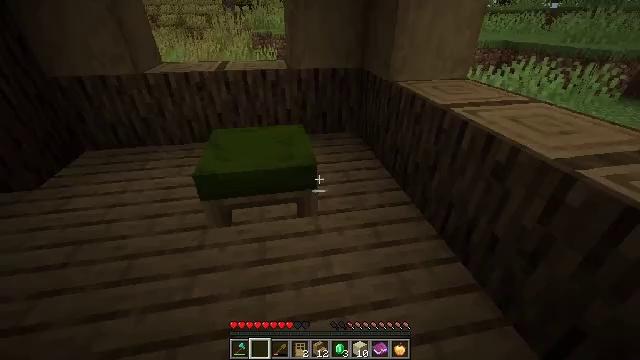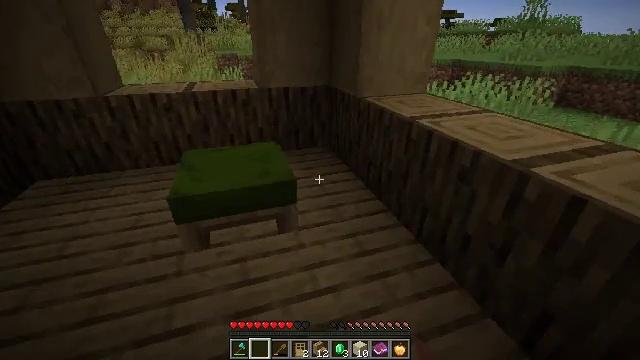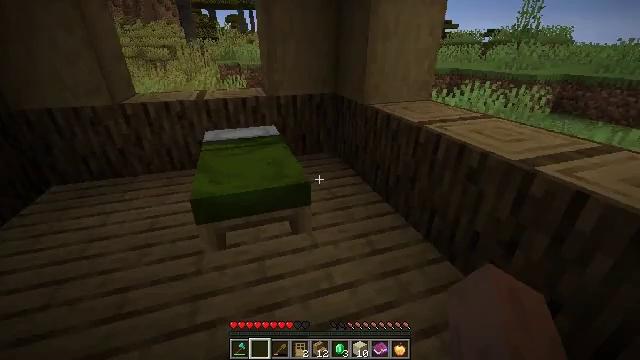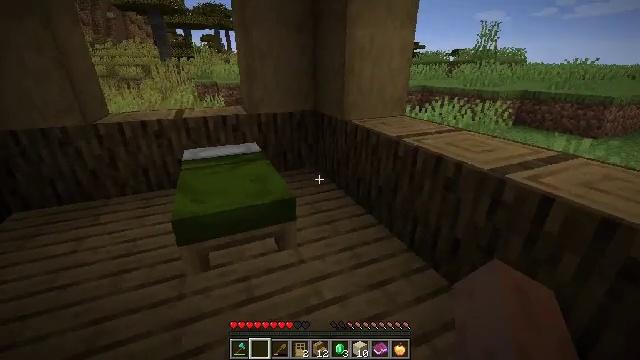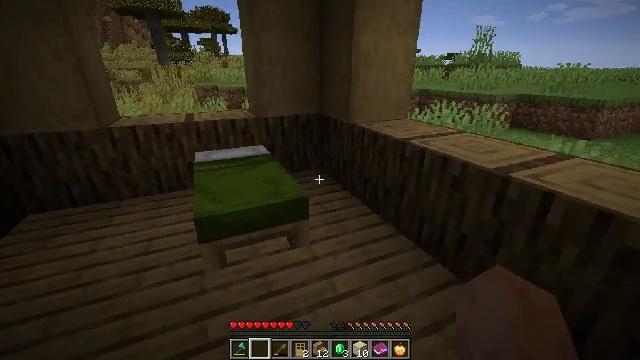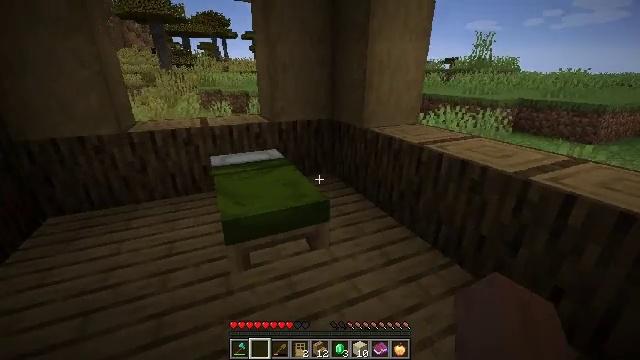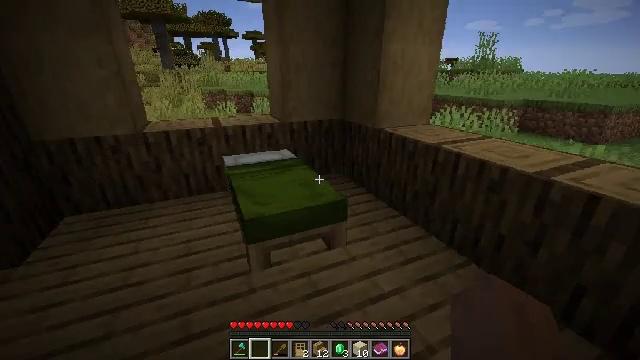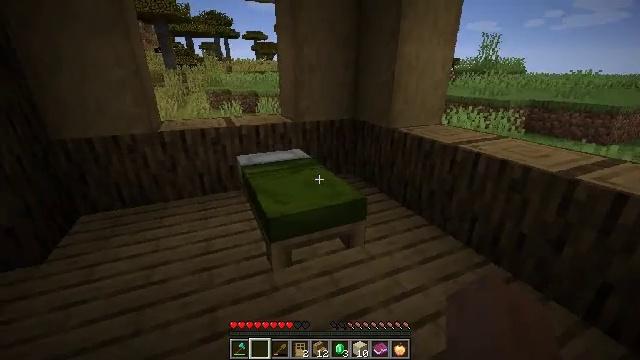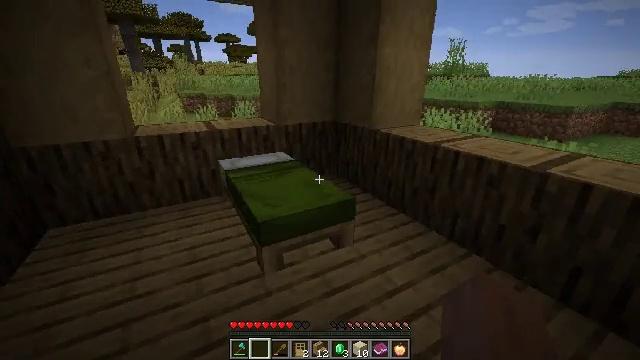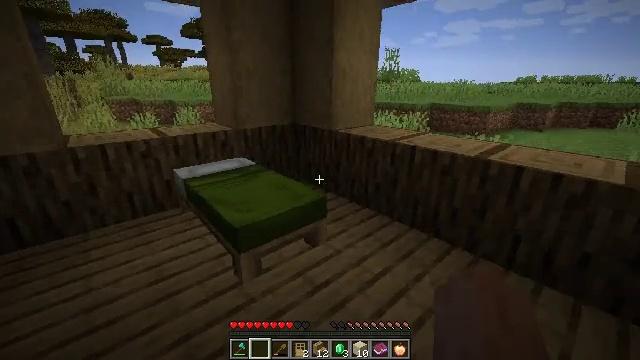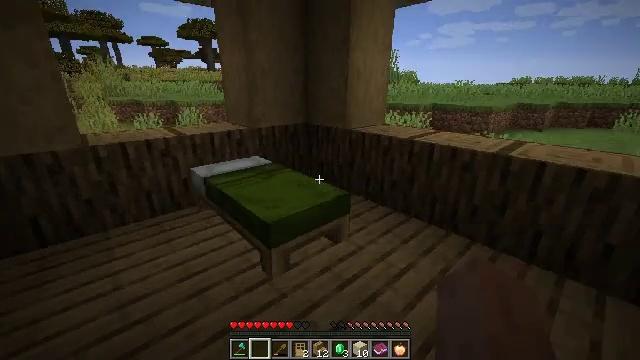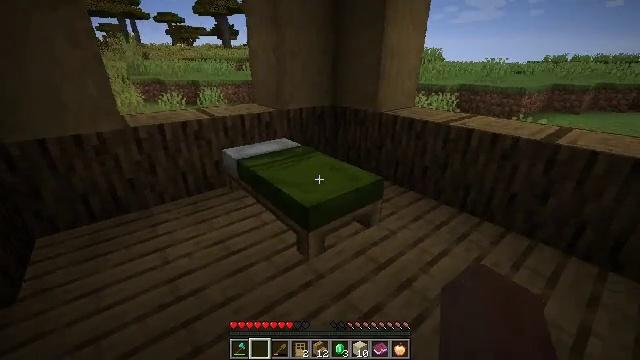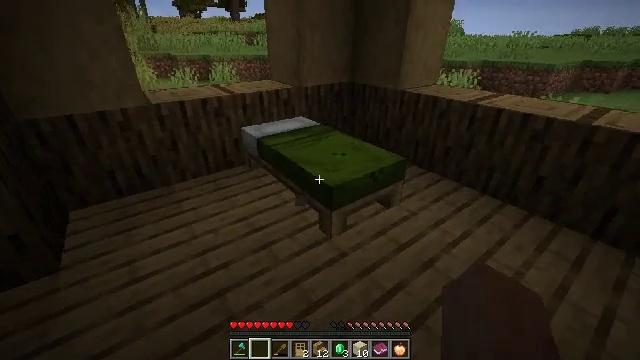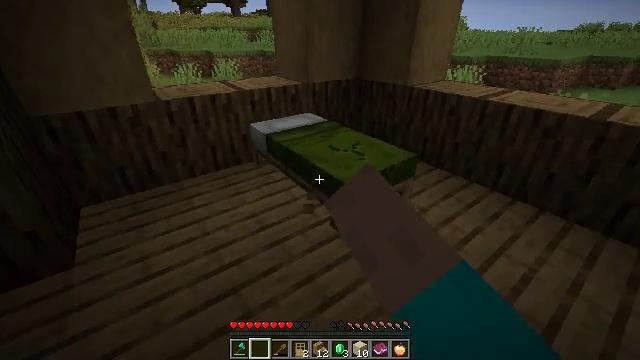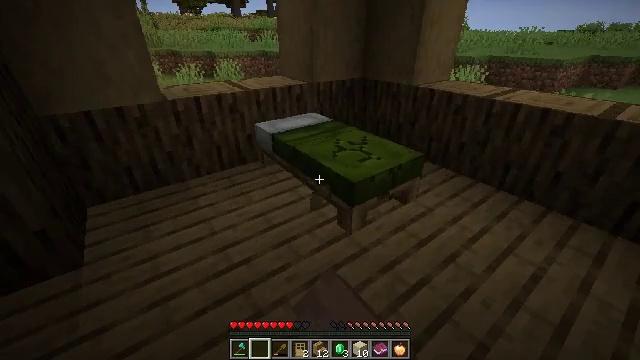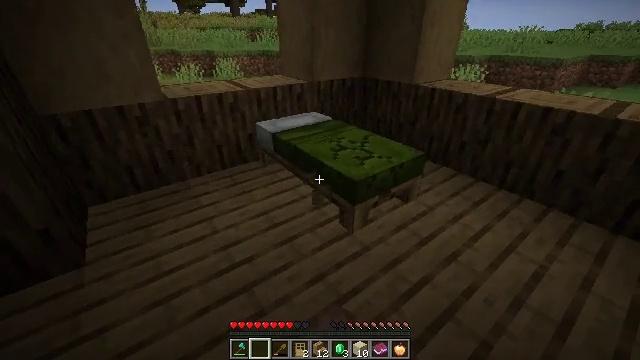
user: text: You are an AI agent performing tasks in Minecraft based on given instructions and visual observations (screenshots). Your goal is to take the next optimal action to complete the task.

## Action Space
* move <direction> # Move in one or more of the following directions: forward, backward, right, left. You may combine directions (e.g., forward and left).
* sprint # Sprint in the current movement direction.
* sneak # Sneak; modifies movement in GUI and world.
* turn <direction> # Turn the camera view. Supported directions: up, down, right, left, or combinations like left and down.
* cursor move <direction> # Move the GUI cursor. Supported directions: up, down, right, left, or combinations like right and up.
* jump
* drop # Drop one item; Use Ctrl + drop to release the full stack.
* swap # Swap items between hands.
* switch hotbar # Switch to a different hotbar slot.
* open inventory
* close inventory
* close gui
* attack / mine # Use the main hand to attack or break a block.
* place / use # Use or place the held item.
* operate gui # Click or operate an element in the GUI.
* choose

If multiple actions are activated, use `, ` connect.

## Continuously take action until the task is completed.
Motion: motion action
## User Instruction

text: Break the green bed to move it.
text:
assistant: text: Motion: move back and move left, turn right and up
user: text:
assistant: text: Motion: move back and move left, turn up
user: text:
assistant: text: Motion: move back and move left, turn right and up
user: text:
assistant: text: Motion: move left
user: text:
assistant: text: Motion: move left
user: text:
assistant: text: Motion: move left
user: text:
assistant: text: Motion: move left
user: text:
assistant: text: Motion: move left, turn right
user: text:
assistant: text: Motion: move left, turn right
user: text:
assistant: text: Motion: move left
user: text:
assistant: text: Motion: move left, turn left and down
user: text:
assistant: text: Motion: turn left and down, attack / mine
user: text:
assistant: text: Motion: attack / mine
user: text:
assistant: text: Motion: attack / mine
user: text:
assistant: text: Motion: attack / mine
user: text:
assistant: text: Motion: attack / mine
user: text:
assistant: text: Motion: attack / mine
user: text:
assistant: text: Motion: attack / mine
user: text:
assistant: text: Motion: attack / mine
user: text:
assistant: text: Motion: attack / mine
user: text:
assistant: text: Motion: attack / mine
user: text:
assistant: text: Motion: attack / mine